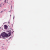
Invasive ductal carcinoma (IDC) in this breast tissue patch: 0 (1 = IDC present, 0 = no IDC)